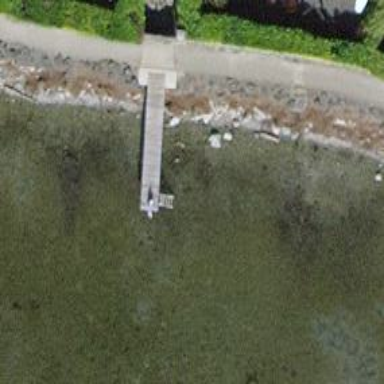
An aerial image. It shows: Man-made pier.